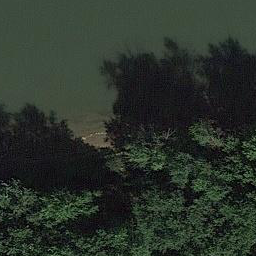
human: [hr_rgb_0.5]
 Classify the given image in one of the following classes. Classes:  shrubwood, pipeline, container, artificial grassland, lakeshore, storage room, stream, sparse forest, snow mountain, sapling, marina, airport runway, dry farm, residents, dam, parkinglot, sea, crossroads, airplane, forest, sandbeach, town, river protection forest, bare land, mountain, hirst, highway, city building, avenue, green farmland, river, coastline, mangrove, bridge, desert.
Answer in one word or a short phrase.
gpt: river protection forest